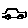
Label: car